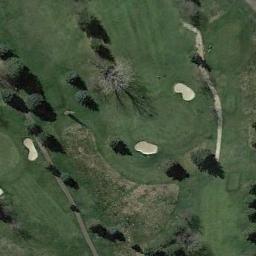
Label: golf_course